Interaction volume radius: 5 \u00c5
Interaction volume height: 15 \u00c5
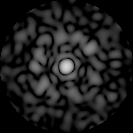
Disorder parameter: 0.8604